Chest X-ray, PA view. Patient: 52 years old, sex M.
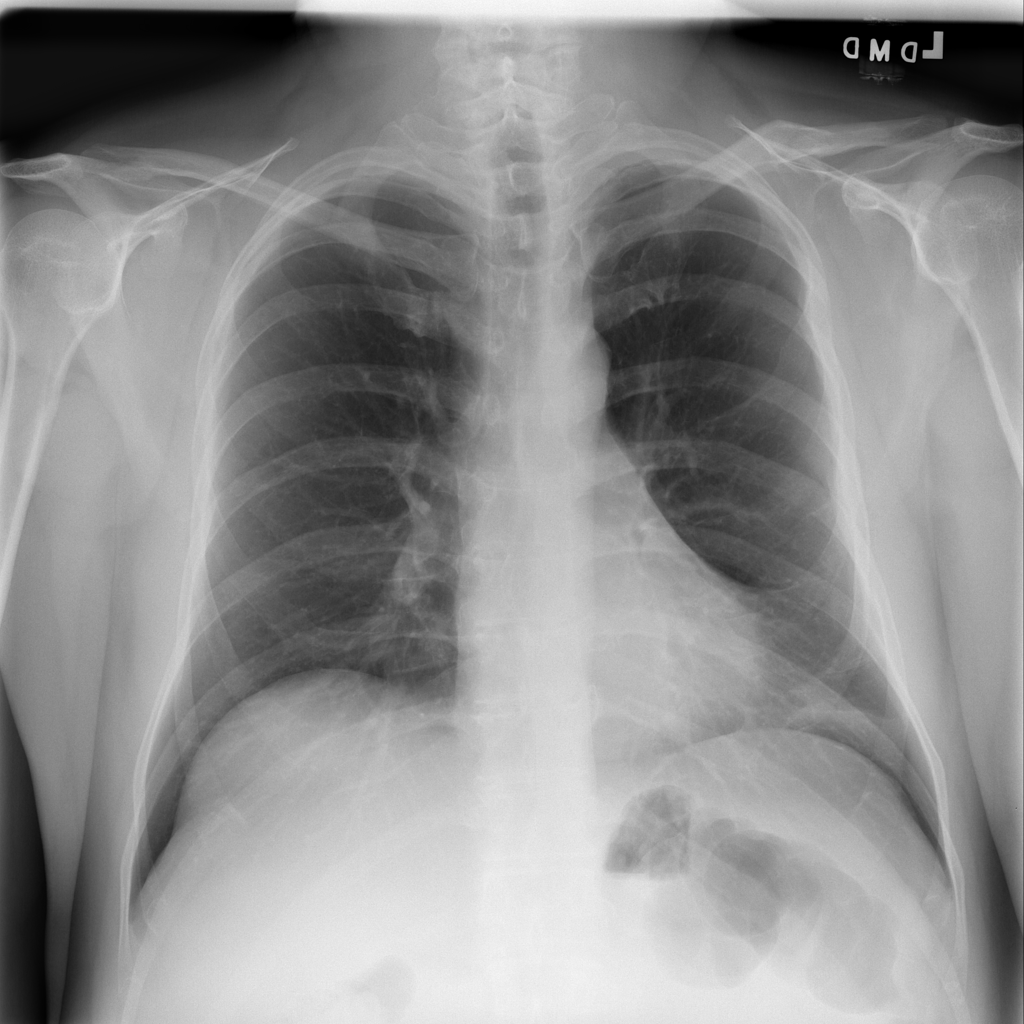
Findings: No Finding